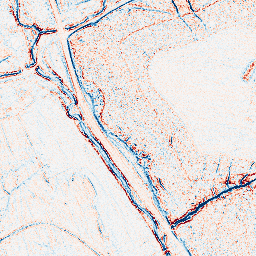
Category: edge_preserving
Decomposition family: bilateral
Decomposition parameters: d: 5
sigma_color: 25
sigma_space: 25
Upsampling method: quadratic
Upsampling parameters: scale: 4
Upsampling scale: 4